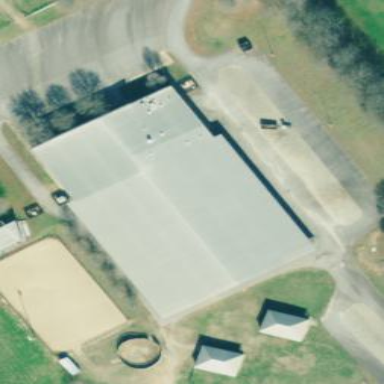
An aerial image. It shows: Hangar building.